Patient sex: F
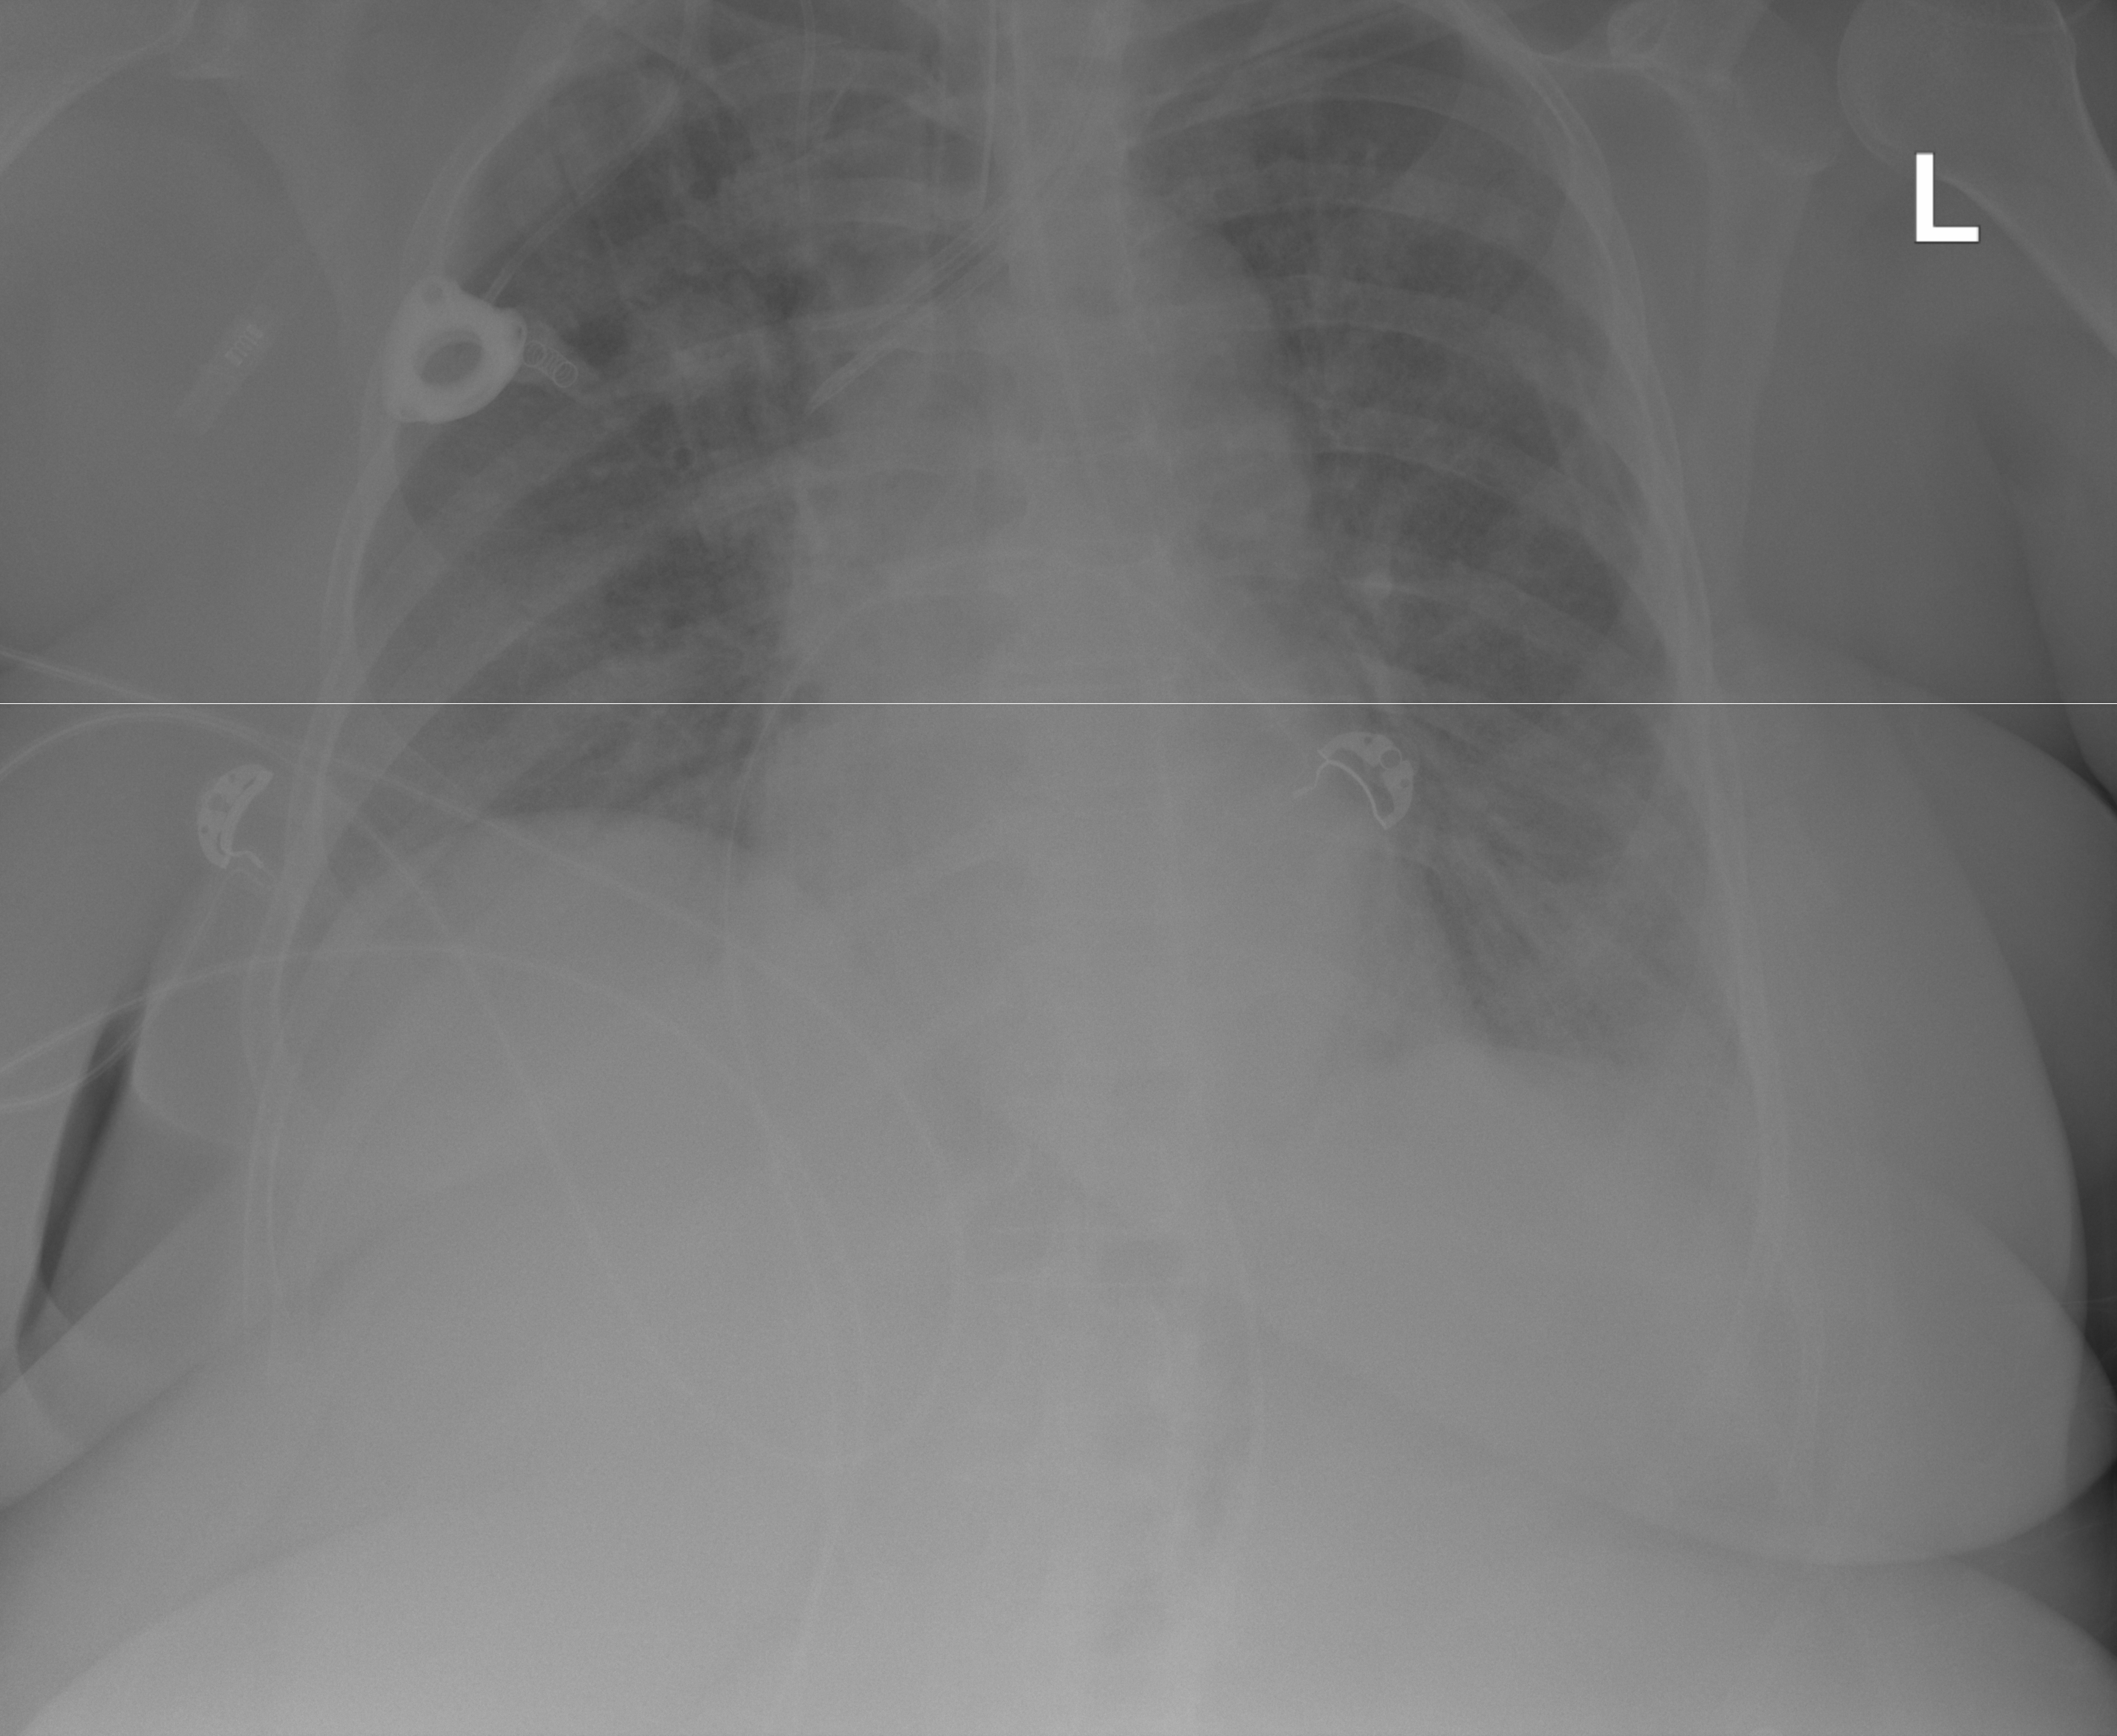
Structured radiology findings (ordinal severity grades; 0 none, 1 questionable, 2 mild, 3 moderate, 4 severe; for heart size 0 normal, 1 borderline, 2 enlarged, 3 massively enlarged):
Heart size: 0
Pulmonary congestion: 2
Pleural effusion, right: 0
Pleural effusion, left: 2
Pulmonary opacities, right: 2
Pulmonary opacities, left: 2
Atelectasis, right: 0
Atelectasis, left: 2